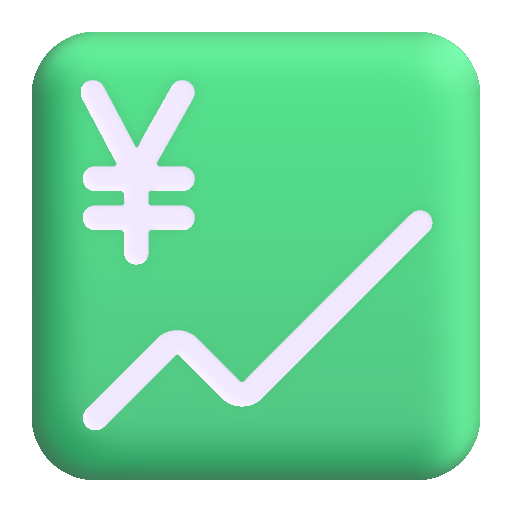
chart increasing with yen color